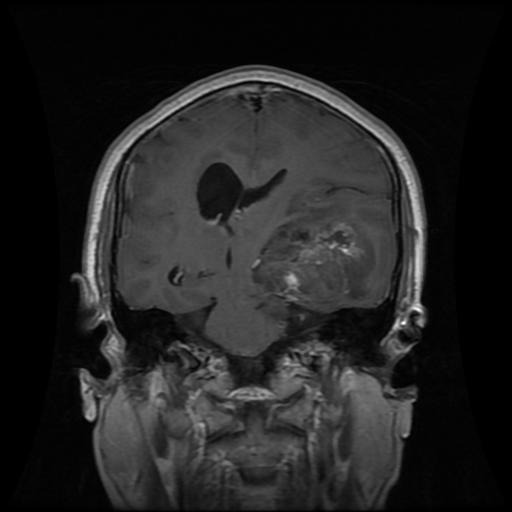
Label: glioma